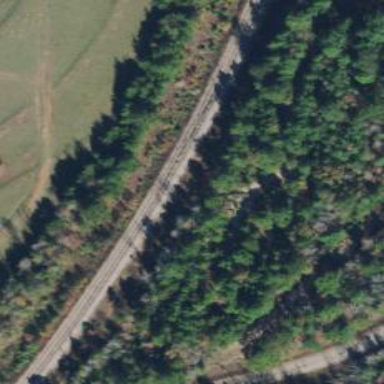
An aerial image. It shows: Railway track.